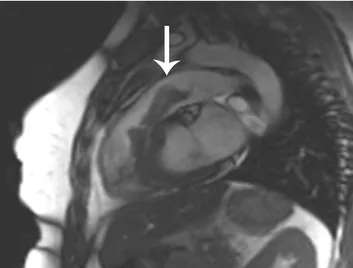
Cardiac magnetic resonance imaging in a sagittal plane demonstrating the piston-like shape of the thrombus, and how it protrudes through the pulmonary valve in systole.
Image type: radiology (mri)